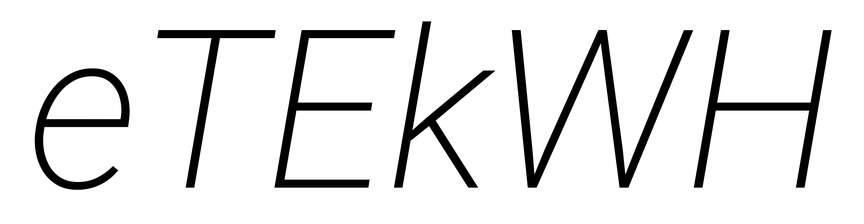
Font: Roboto-Italic_ExtraLight_Italic